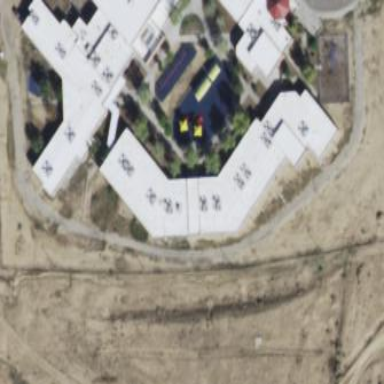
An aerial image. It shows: School building.